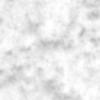
Label: no_change